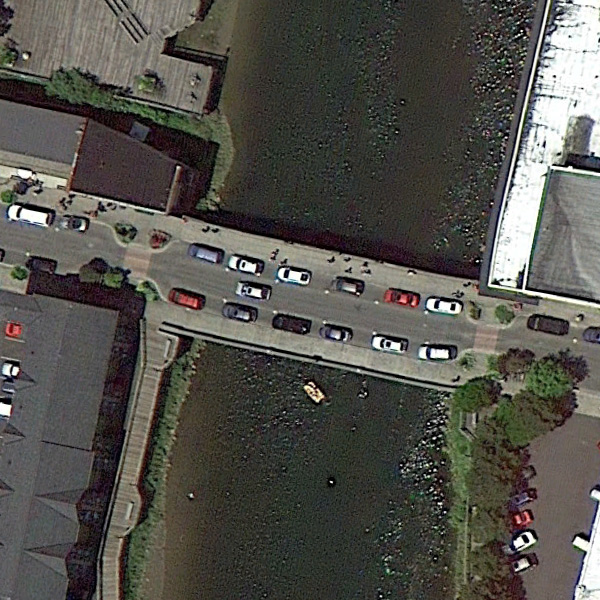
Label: Bridge